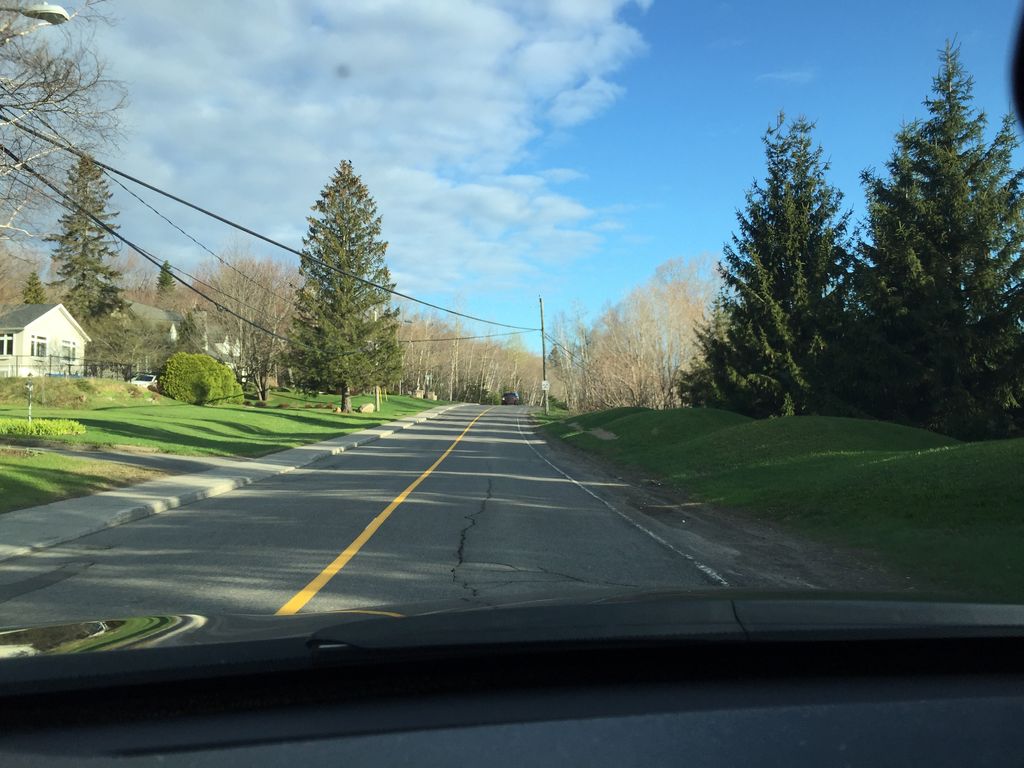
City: quebec_city